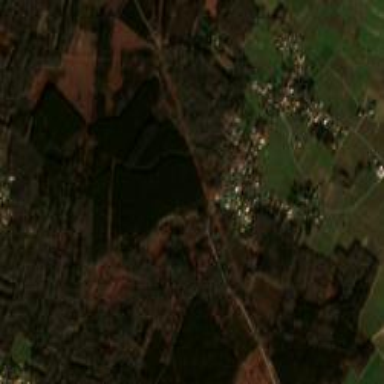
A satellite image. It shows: Small hamlet.